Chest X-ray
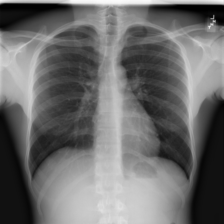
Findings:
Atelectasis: negative
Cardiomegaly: negative
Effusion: negative
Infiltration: negative
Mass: negative
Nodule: negative
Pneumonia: negative
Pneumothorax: negative
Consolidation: negative
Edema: negative
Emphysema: negative
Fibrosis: negative
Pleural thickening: negative
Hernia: negative